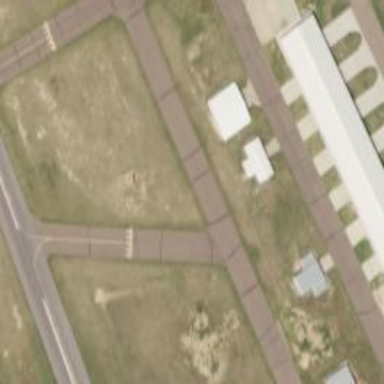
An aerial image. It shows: Image of taxiway at airport.